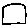
Label: square